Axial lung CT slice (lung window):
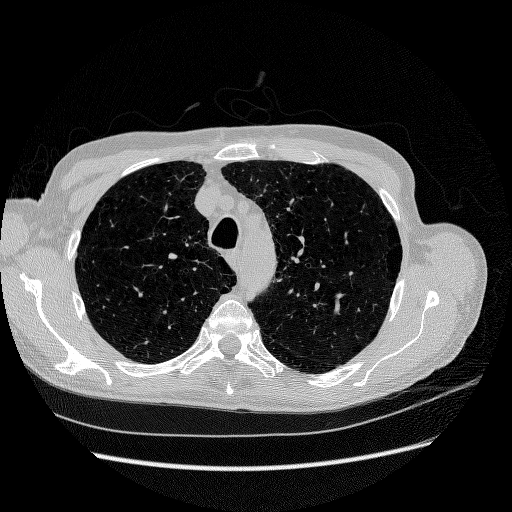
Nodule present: no